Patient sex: F
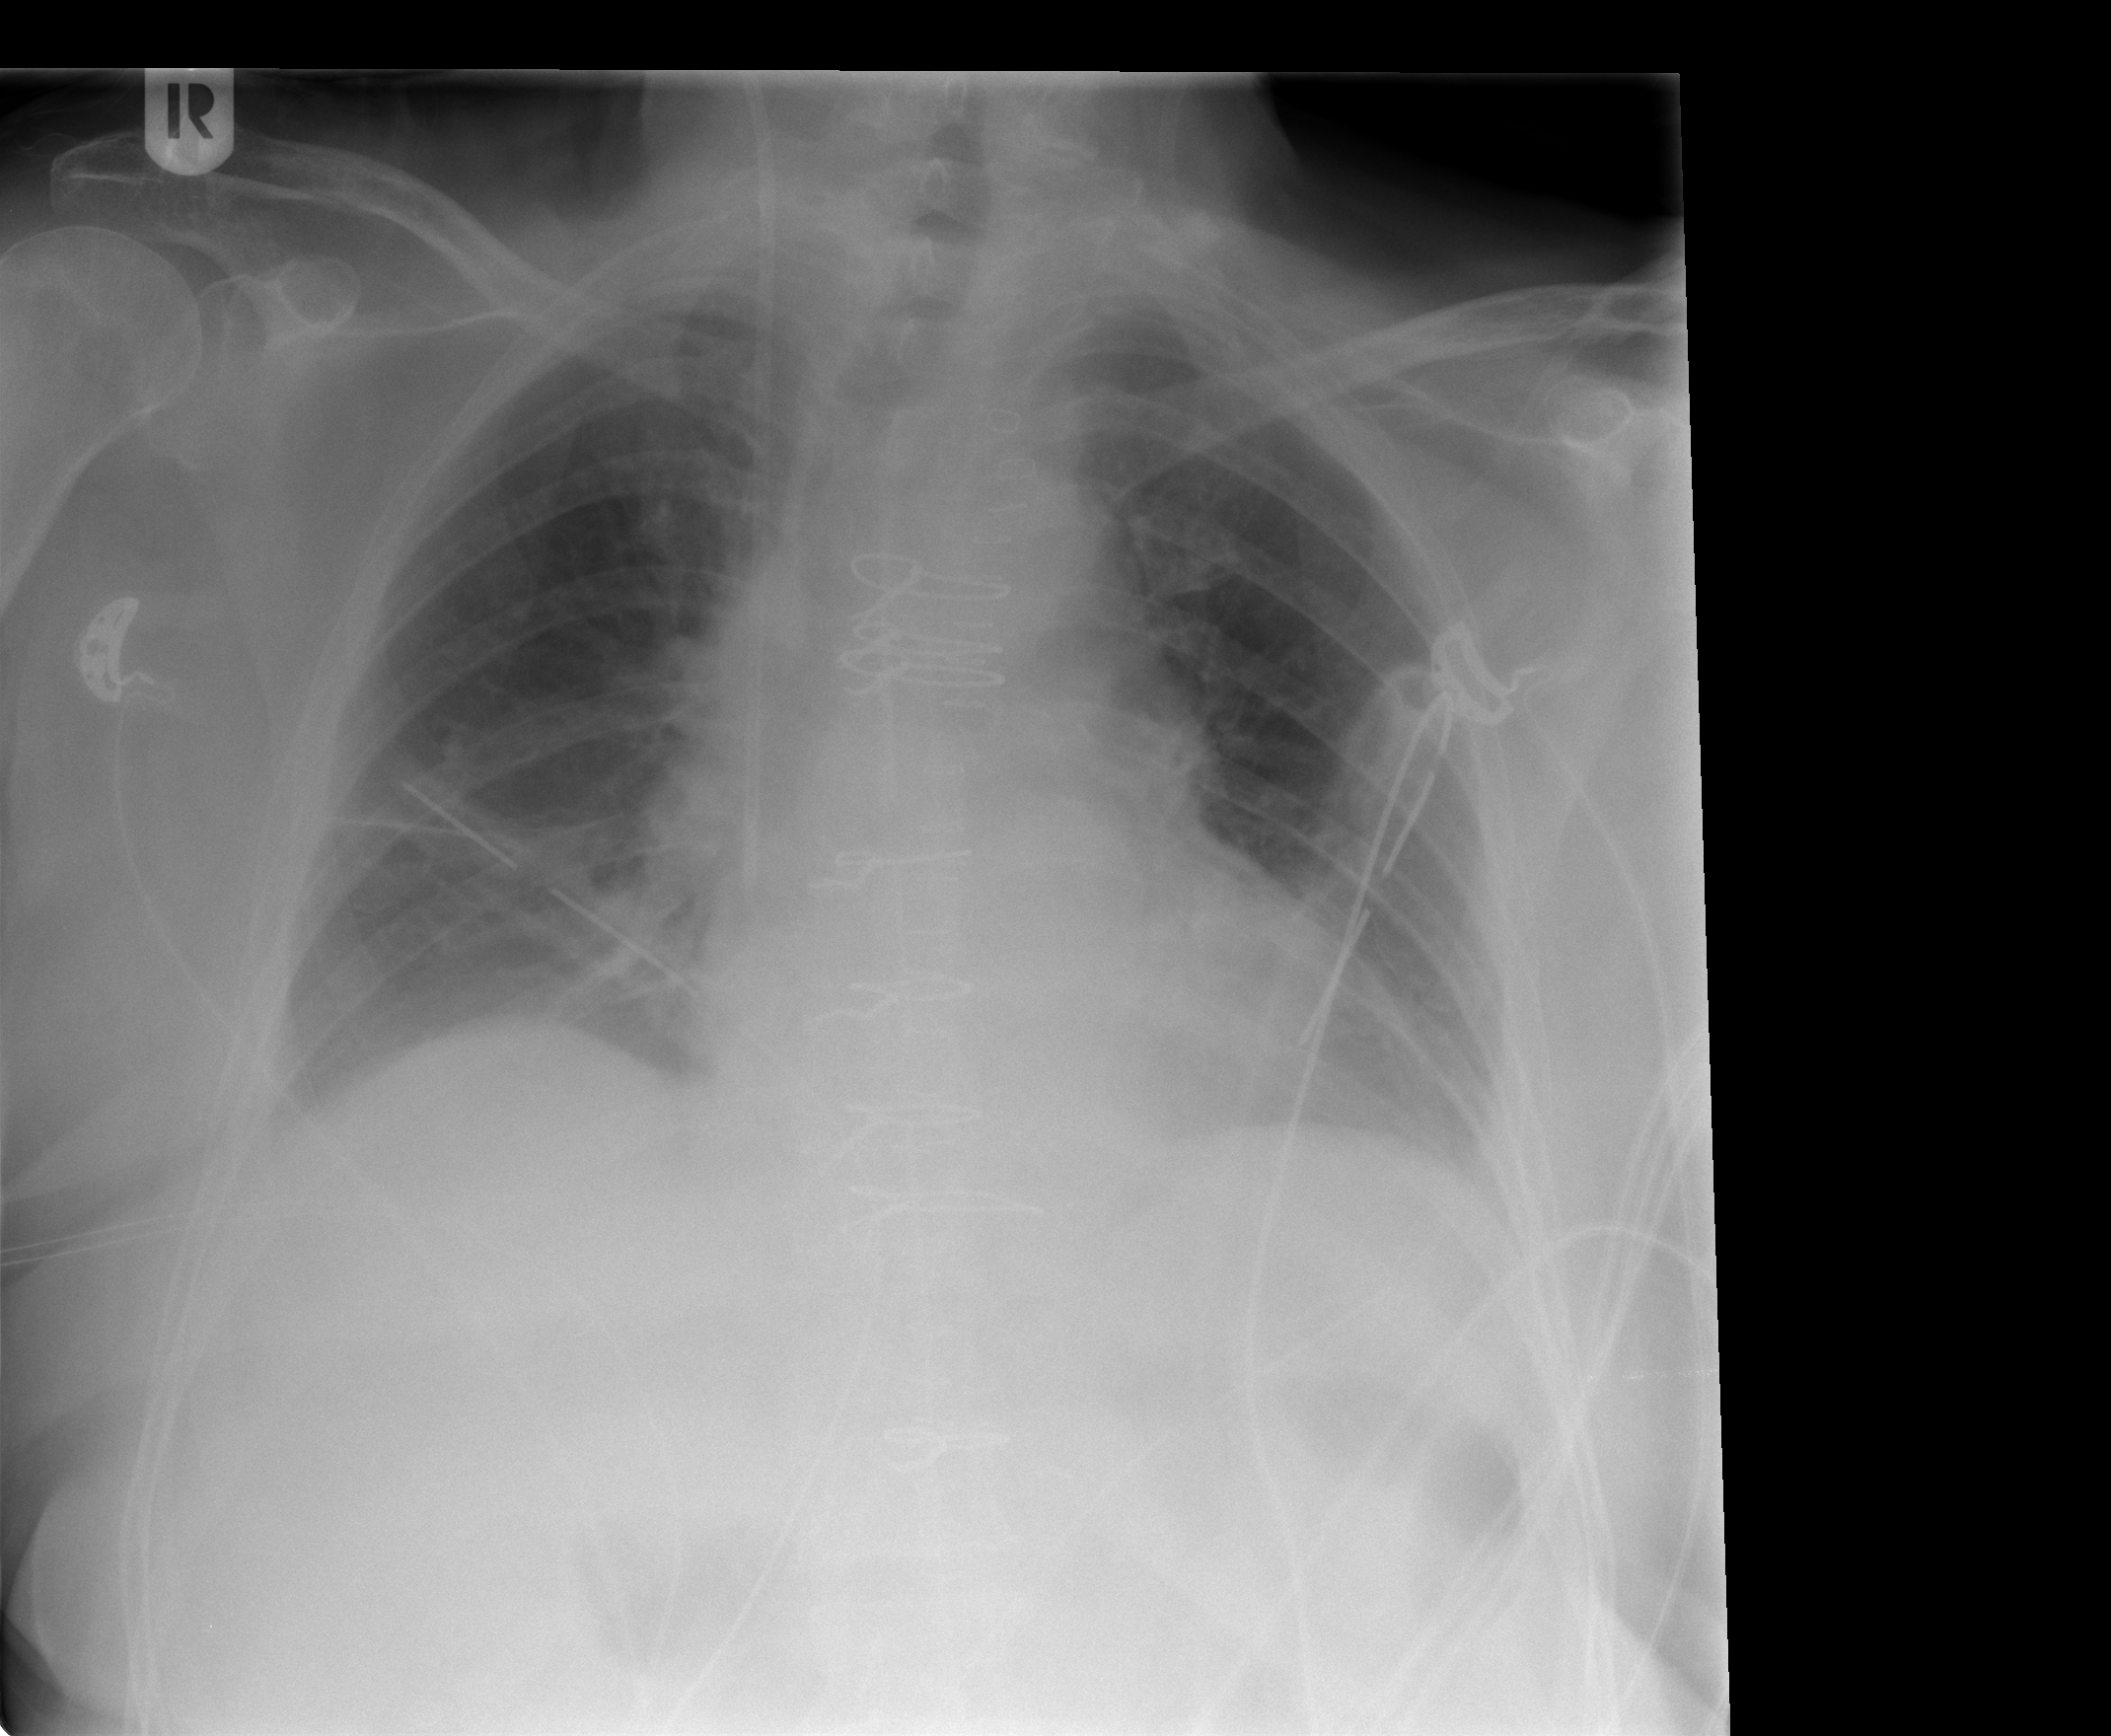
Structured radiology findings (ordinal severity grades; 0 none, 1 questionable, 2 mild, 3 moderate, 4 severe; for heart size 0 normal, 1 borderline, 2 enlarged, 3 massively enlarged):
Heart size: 0
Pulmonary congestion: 0
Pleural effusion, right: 1
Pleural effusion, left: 1
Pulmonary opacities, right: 0
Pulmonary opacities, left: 0
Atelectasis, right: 2
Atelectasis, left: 0